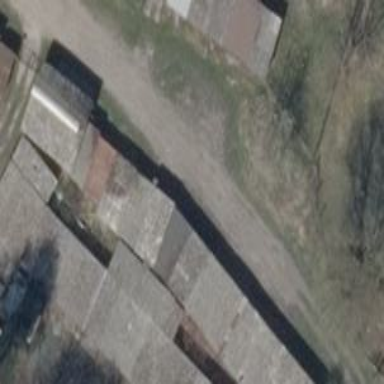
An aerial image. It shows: Group of garages.